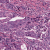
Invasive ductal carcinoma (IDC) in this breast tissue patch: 1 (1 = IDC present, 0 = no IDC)